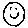
Label: smiley face